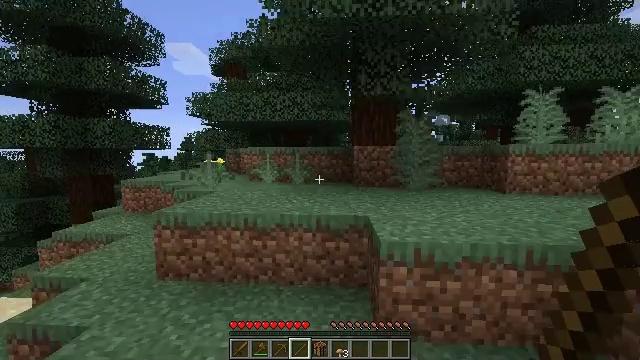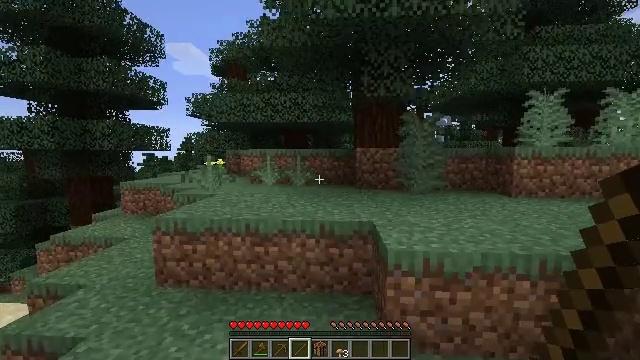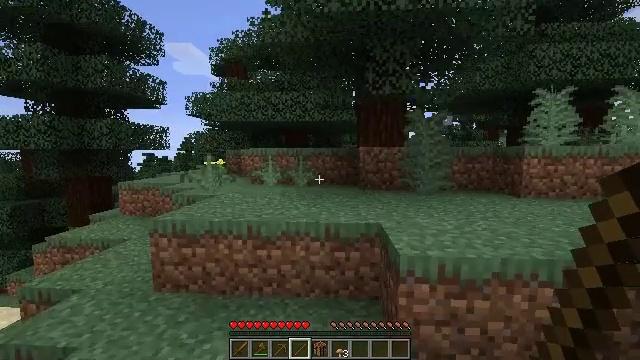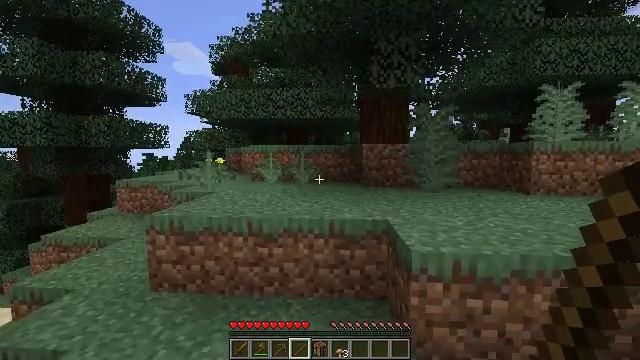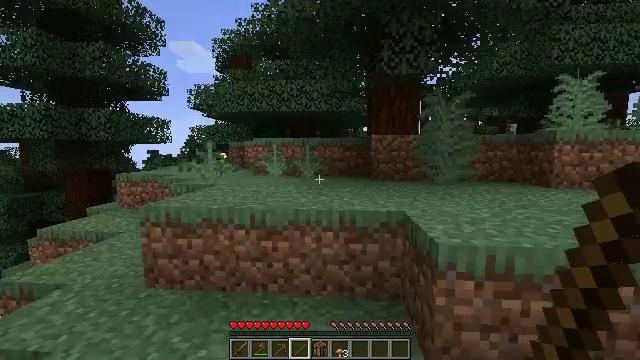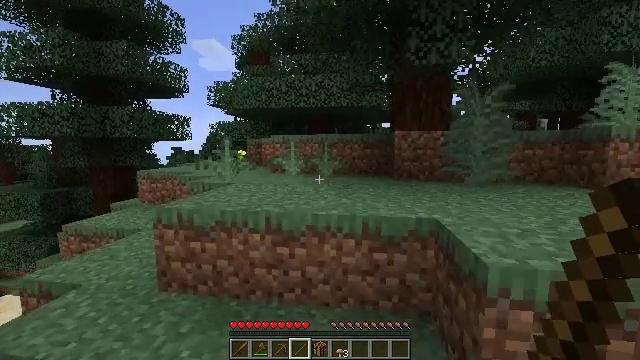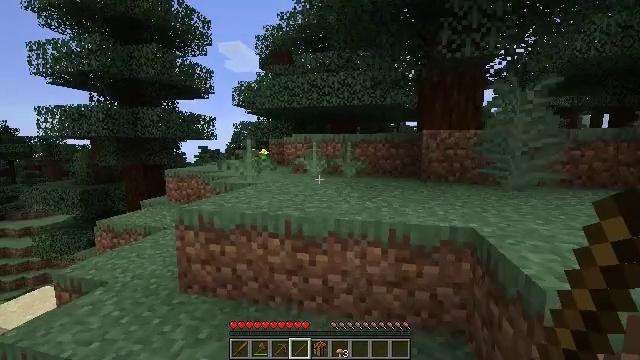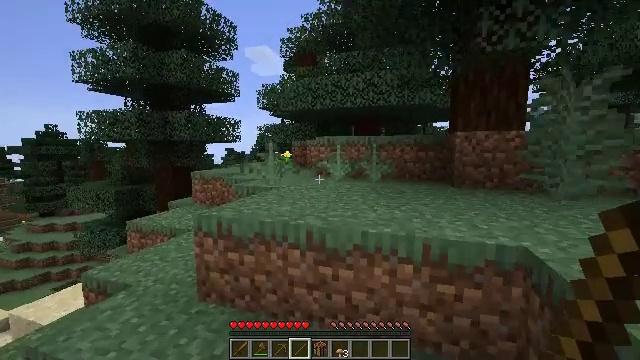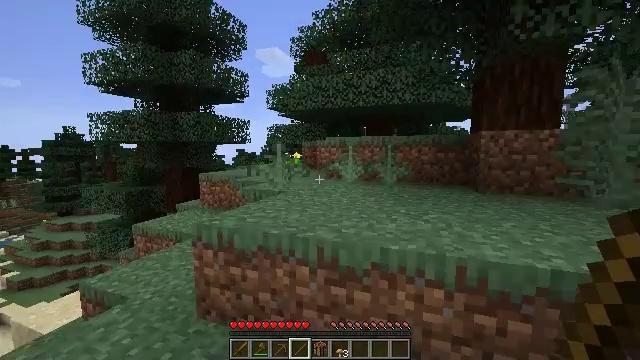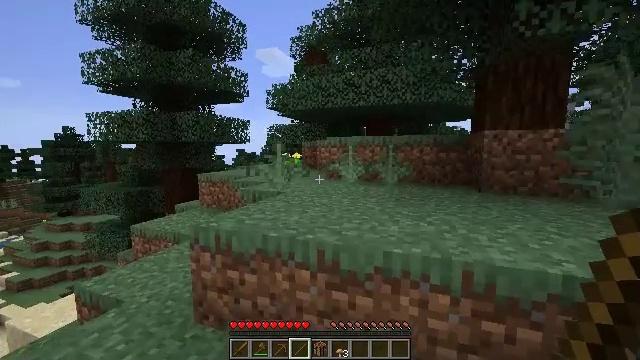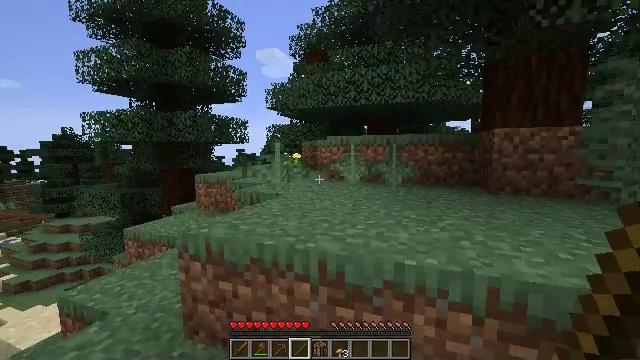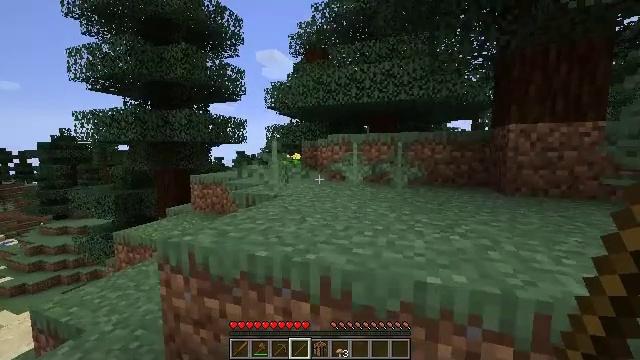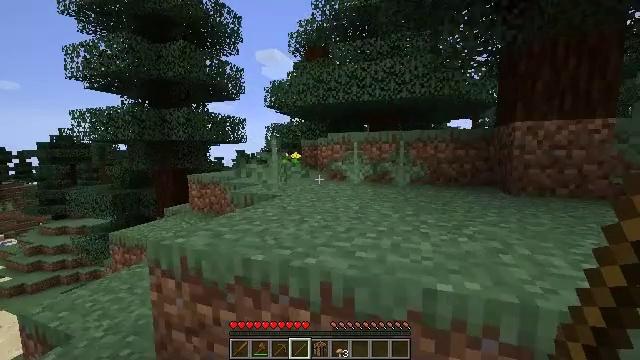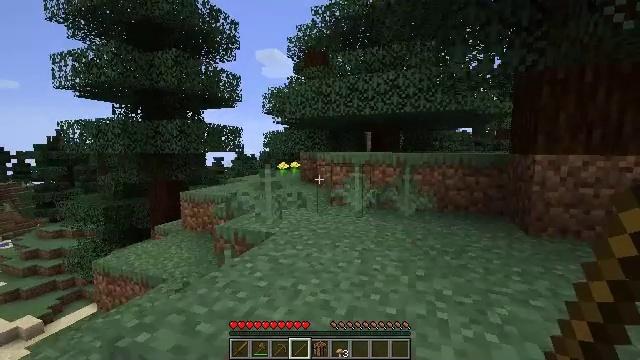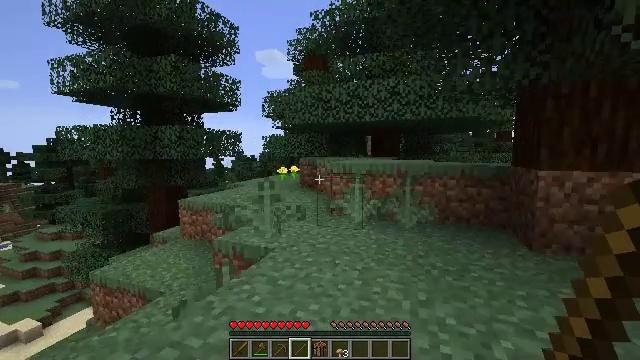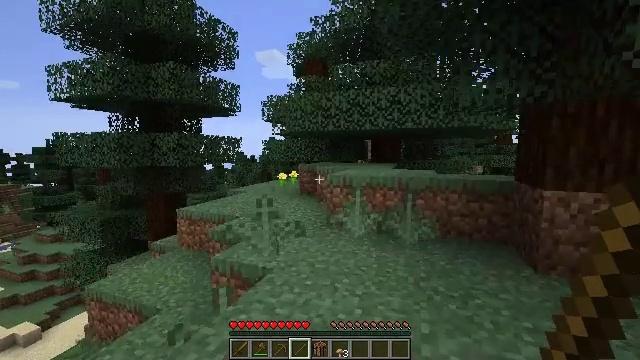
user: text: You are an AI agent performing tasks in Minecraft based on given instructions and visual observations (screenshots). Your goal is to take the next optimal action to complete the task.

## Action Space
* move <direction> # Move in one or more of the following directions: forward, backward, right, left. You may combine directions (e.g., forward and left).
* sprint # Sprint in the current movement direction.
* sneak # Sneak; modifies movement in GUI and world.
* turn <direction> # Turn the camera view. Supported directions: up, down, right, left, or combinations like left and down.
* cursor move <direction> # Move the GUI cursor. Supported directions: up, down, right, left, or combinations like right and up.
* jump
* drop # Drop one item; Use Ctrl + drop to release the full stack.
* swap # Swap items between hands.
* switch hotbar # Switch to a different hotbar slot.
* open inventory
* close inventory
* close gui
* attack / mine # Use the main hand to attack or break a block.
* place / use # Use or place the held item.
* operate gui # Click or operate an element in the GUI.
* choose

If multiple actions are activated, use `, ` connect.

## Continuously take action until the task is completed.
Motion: motion action
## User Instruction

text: Collect the brown mushroom from the forest floor.
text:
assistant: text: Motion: move forward
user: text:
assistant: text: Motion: move forward
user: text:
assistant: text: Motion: move forward
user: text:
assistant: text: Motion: move forward
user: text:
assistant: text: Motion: move forward, turn left
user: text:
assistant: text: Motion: move forward, turn left
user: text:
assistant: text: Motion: move forward, turn left
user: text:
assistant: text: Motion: move forward, turn left
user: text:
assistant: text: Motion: move forward
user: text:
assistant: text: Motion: move forward
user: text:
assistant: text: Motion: move forward
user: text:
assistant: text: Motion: move forward
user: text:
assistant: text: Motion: move forward, jump
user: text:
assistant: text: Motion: move forward, jump
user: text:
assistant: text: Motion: move forward, jump
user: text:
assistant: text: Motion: move forward
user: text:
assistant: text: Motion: move forward
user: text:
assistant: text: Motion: move forward
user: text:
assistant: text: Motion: move forward
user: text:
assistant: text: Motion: move forward
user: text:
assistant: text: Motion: move forward
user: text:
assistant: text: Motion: move forward
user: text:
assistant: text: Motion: move forward
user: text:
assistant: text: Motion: move forward
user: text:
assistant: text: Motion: move forward, turn right
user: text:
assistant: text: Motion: move forward, turn right and down
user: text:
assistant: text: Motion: move forward, turn right
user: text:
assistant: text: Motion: move forward, turn right
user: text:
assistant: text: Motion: move forward
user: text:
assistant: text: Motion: move forward